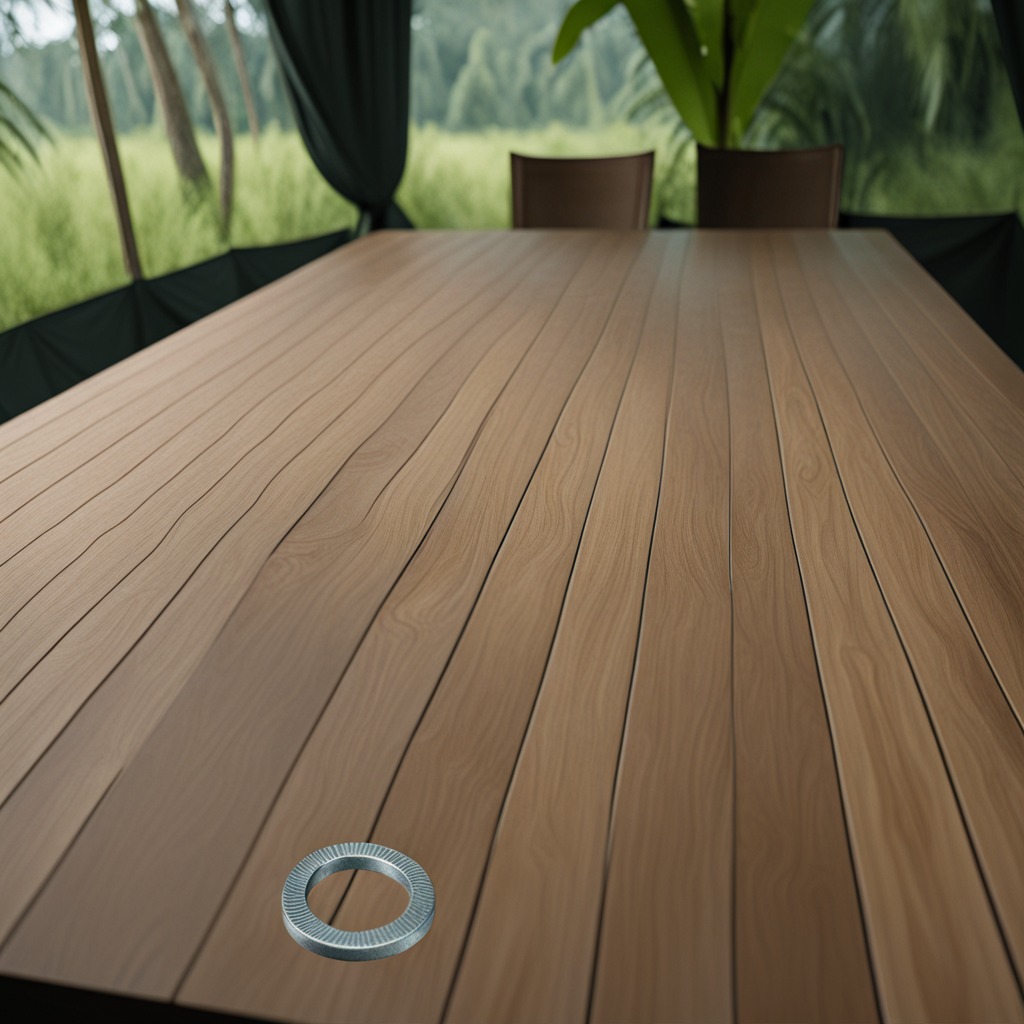
A flat metal washer lies on the wooden table in the jungle field workshop tent.